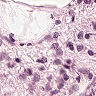
Metastatic tissue present: no